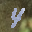
Label: 4